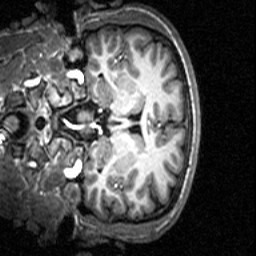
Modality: T1w
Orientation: coronal
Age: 20
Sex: male